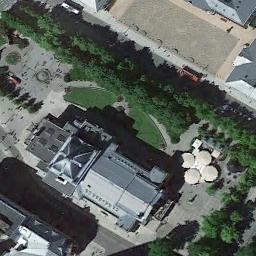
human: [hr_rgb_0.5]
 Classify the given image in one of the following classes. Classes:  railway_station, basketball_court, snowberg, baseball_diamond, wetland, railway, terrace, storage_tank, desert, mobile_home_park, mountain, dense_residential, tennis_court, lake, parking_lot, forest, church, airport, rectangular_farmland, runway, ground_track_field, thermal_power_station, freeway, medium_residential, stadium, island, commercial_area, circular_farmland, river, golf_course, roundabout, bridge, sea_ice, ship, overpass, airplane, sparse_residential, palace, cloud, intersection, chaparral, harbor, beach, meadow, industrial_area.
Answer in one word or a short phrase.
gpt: church